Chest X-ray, PA view. Patient: 34 years old, sex F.
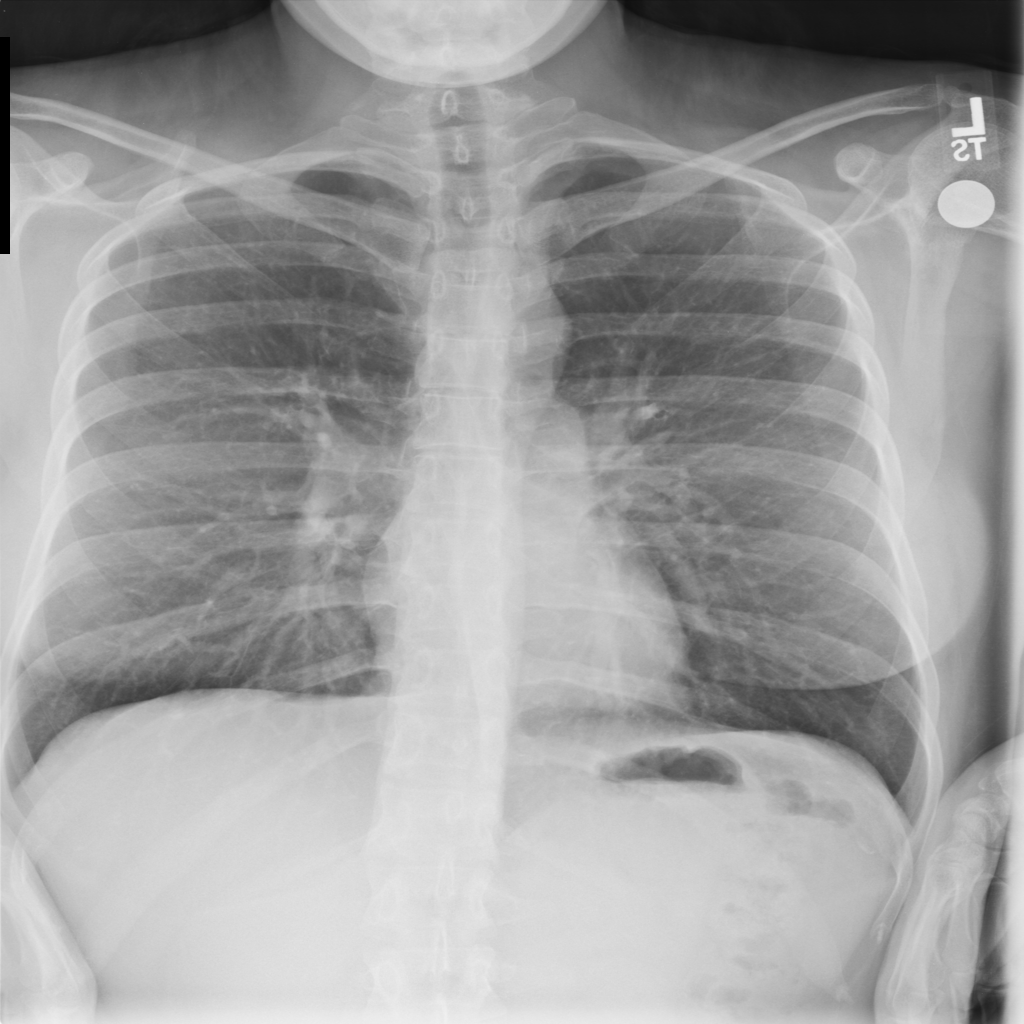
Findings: No Finding